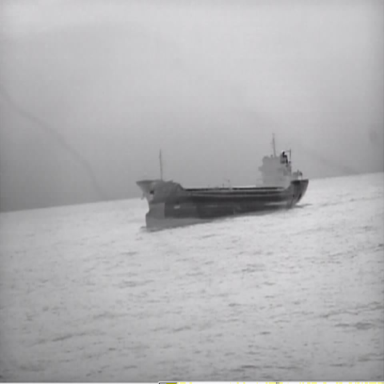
There is a liner in the infrared image.